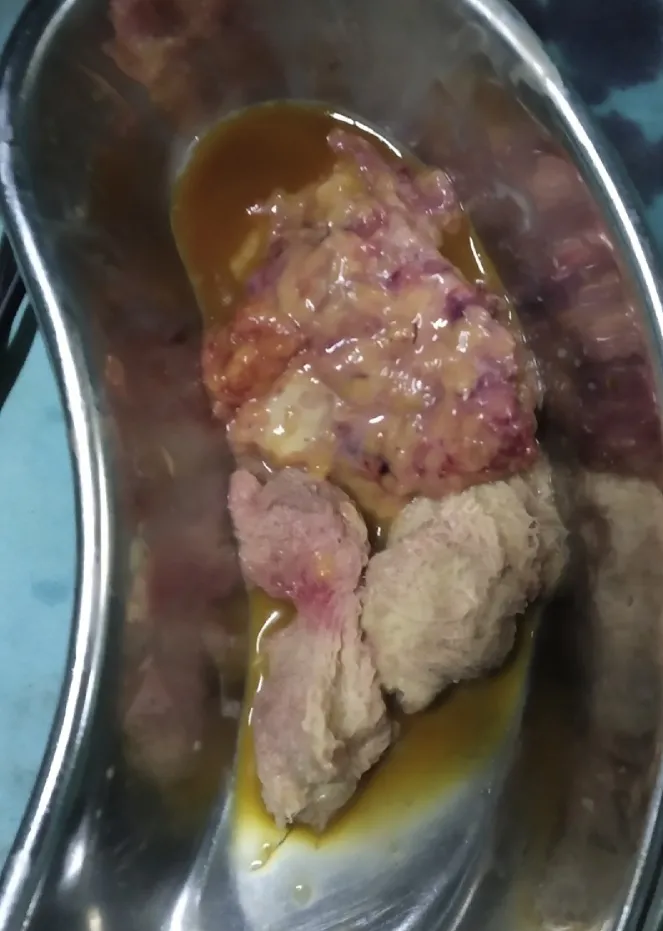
Cut open specimen of Gossypiboma with two surgical sponges and pus.
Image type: medical_photograph (other_medical_photograph)